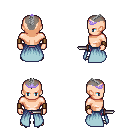
a pixel art fantasy rpg character, male body template, human, light skin, overskirt, magenta pants, gray short mohawk hairstyle, purple tiara, leather bracers, metal boots, dagger, four views (front, back, left, right), 2x2 character sprite sheet, small pixel art, hard edges, no anti-aliasing